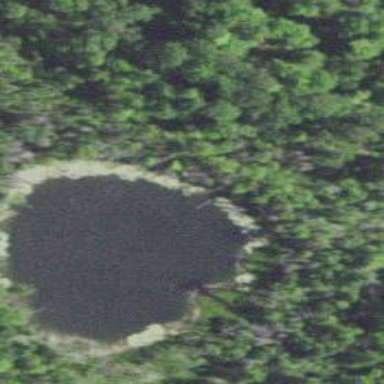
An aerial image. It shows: Pond with natural water.